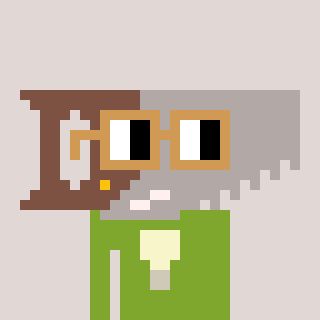
a pixel art character with square brown glasses, a saw-shaped head and a slimegreen-colored body on a warm background